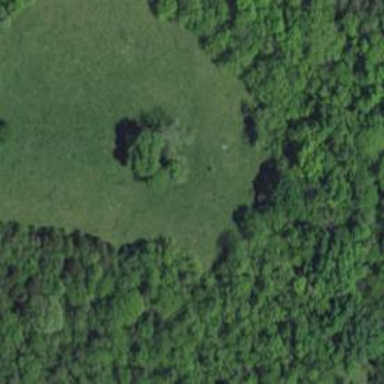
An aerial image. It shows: Hunting stand.